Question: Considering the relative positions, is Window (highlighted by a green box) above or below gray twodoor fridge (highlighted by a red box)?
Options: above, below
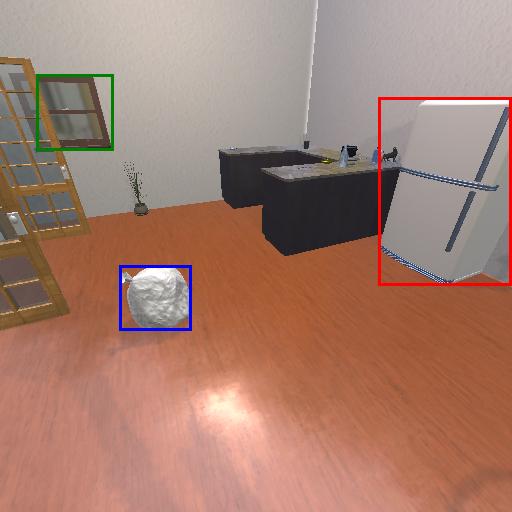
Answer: above